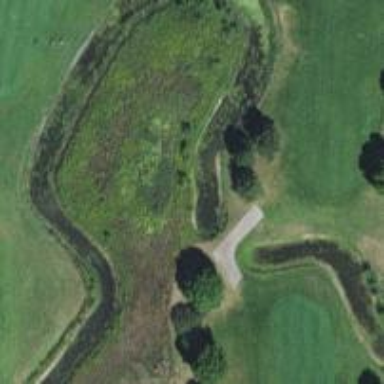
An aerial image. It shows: Scenic view of water hazard on golf course. The natural water feature adds beauty to the landscape.